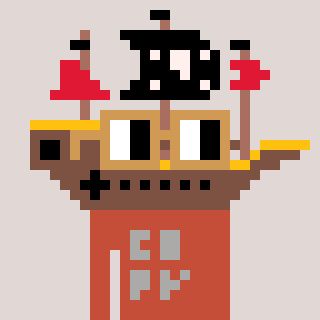
a pixel art character with square brown glasses, a pirateship-shaped head and a rust-colored body on a warm background